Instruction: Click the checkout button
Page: cart
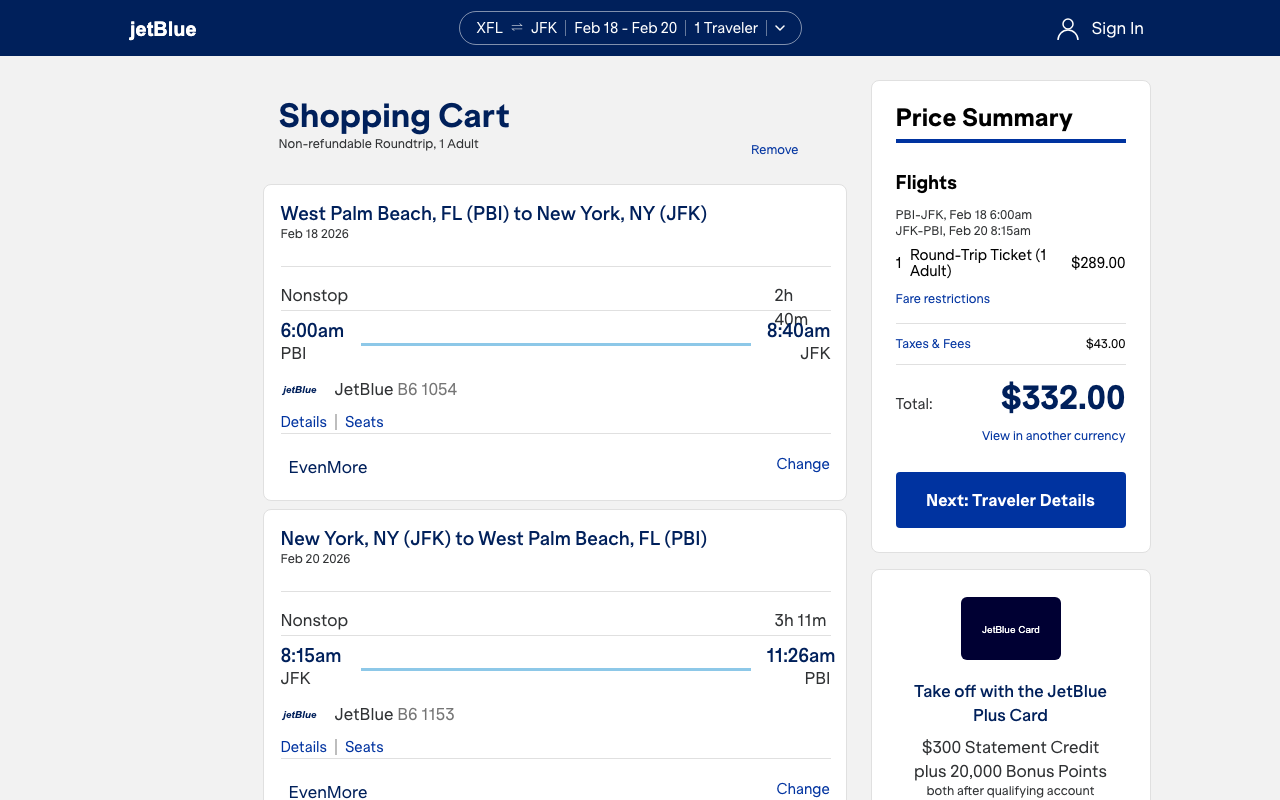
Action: click